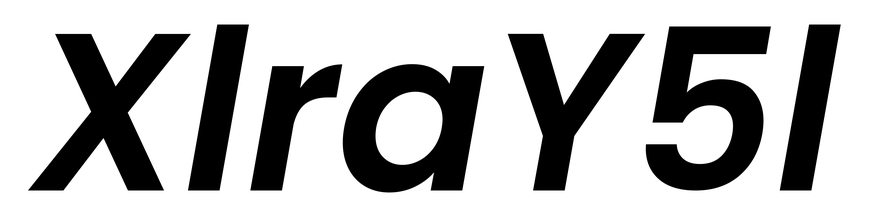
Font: Poppins-SemiBoldItalic